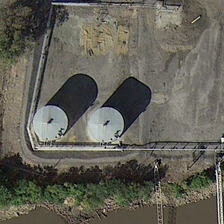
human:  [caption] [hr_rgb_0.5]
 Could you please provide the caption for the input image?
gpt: two exactly same storage tanks are situated in this open space and nothing else can be seen .

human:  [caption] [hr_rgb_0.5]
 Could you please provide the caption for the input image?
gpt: two exactly same storage tanks are situated in this open space and nothing else can be seen .

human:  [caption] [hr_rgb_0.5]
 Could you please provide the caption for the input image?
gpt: two tanks and some green trees are near a river .

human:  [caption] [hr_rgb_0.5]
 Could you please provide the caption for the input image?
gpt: two tanks and some green trees are near a river .

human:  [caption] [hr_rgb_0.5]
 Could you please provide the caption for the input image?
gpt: two tanks and some green trees are near a river .